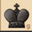
Piece: bK